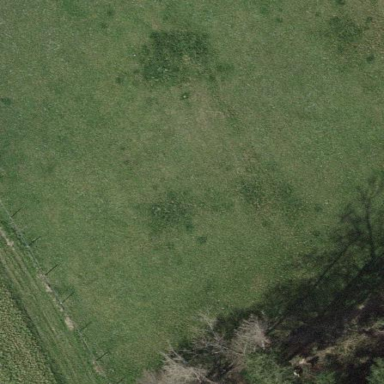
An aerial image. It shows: Meadow enclosed by fence.